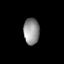
Tissue: lung
Cell type: Epithelial cells
Senescence score: 0.1553
Nuclear area (px): 406
Mean DAPI intensity: 147.076